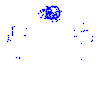
Particle: pion